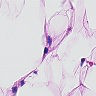
Metastatic tissue present: no